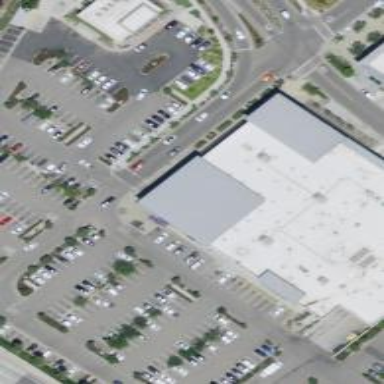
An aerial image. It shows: Supermarket.